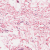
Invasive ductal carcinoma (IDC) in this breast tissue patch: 0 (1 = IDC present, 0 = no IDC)